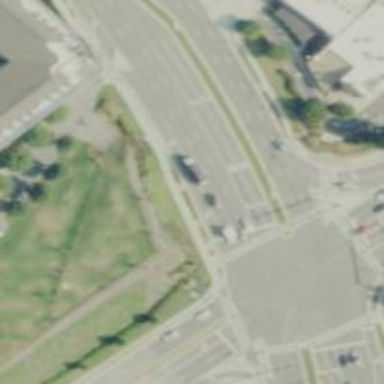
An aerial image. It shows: Cycleway.